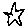
Label: star